Field crop: tomato
Growth stage: 1
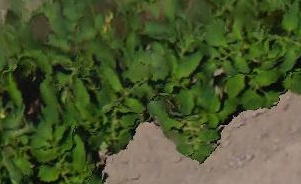
Species: tomato